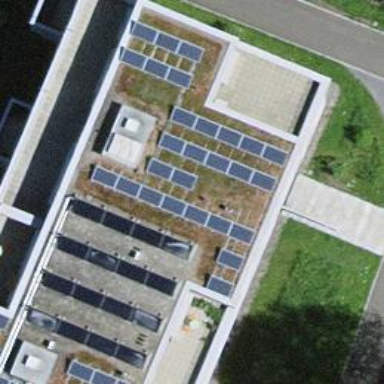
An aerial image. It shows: Building with flat roof.